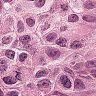
Metastatic tissue present: yes